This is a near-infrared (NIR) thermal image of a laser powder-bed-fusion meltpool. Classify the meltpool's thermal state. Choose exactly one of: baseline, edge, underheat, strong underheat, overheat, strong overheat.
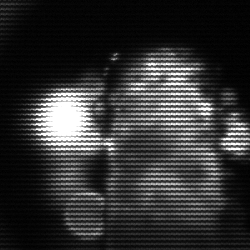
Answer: strong underheat